Question: I have a form with, among other fields, a picture for the user to upload and a hidden field to hold ID. I need the picture to be required only if ID is empty, otherwise the user is editing, so there is already a picture in there.
Can it be done with HTML only? Maybe this could be done with javascript, but how to show this default popup (shown below) that appears when you just set 'required'? I've checked <URL> questions, but they don't provide the expected result.
Popup:

Any ideas?
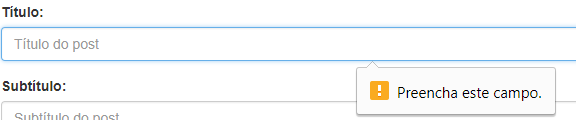
Answer: To set that 'popup', you need to call <URL> on the element.
'''
var foo = document.getElementById("foo");
// check condition
foo.setCustomValidity("A custom message for the popup");
'''
The code found <URL> helped me figure it out.